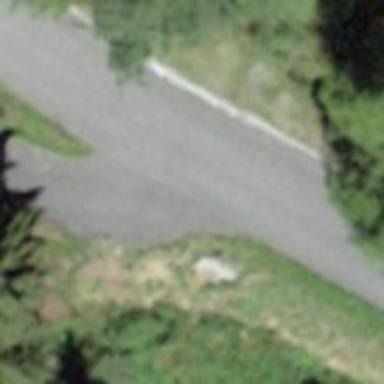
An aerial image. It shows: Unclassified road with asphalt surface.